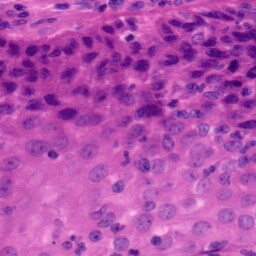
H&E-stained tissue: Tonsil